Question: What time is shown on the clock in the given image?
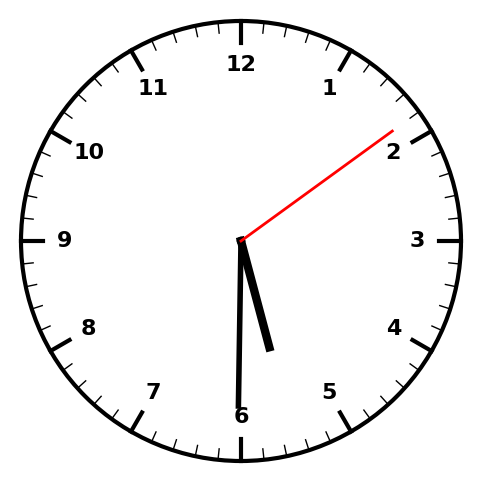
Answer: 05:30:09